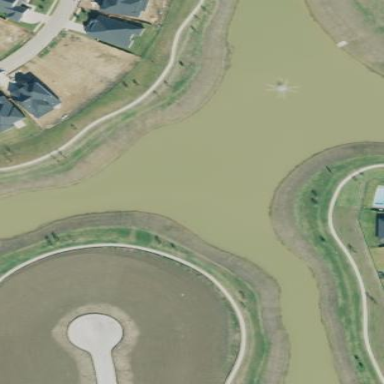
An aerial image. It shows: Pond surrounded by natural water.